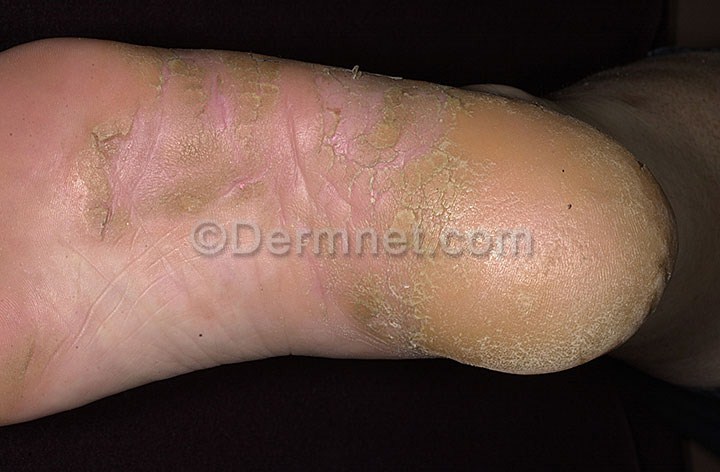
Disease: Eczema Photos